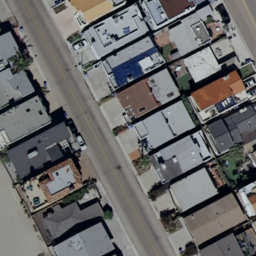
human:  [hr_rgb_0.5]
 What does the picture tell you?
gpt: dense residential